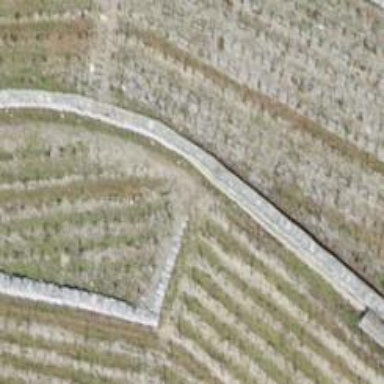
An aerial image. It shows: Retaining wall.